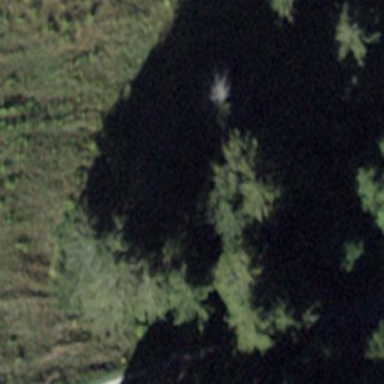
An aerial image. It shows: Forest area.